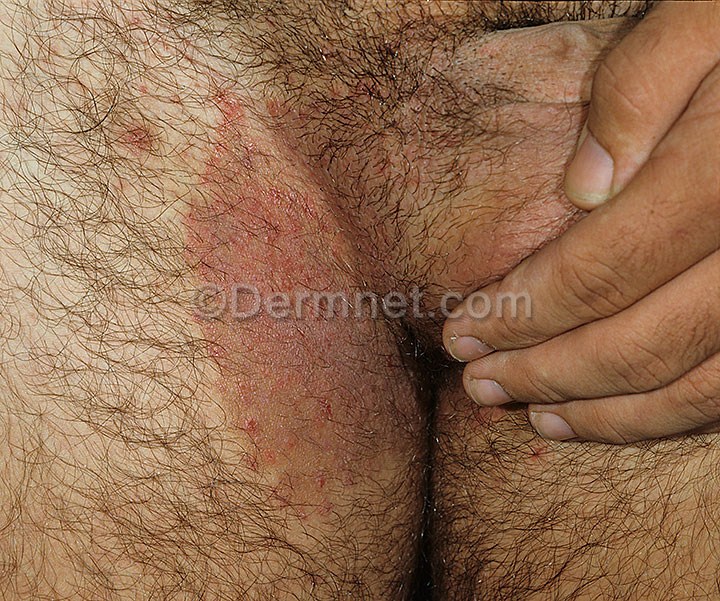
Disease: Tinea Ringworm Candidiasis and other Fungal Infections